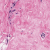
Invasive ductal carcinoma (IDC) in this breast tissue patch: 0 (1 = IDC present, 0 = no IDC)